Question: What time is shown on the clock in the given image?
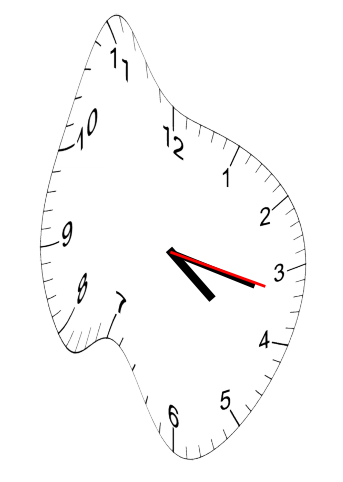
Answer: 04:17:17